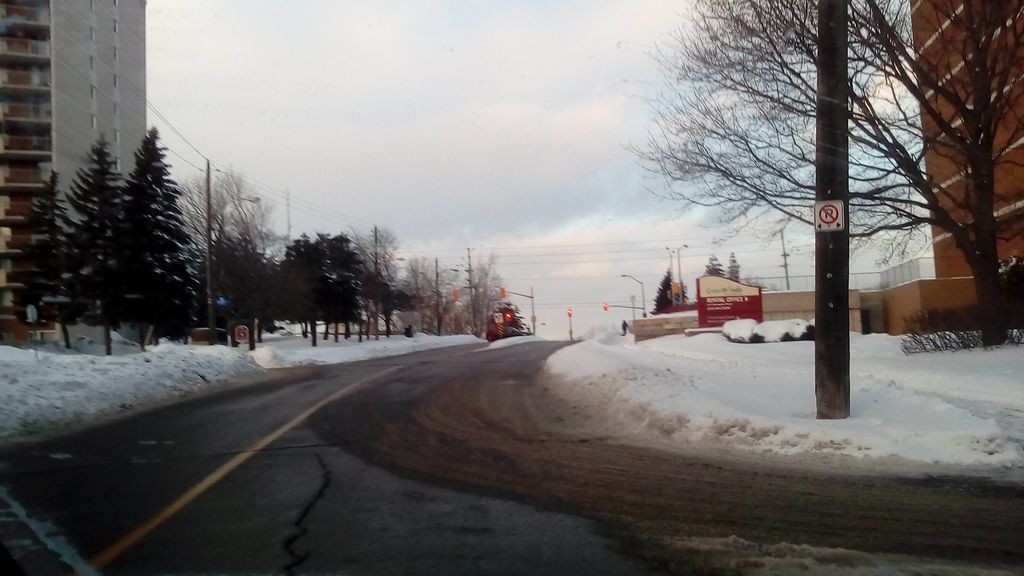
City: ottawa-gatineau